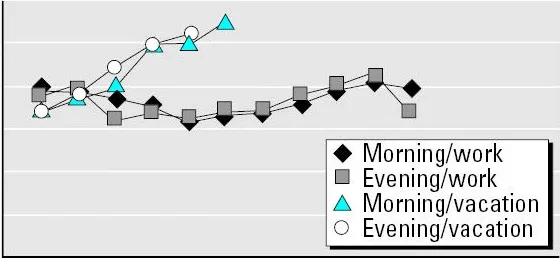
The patient's morning and evening PEFRs recorded in 1997 on 11 consecutive days while at work (Sunday, 2 November, through Wednesday, 12 November) and on 6 consecutive days while on vacation (Wednesday, 13 November, through Tuesday, 18 November).
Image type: pathology (immunostaining)